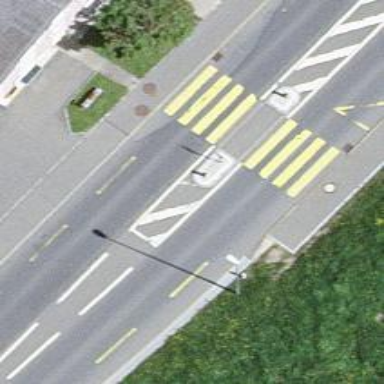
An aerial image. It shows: Primary highway with asphalt surface and designated lane for cyclists.